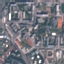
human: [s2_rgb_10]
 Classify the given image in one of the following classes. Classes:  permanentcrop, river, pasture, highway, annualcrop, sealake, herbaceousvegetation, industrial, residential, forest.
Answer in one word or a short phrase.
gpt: Residential